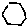
Label: hexagon